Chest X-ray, PA view. Patient: 7 years old, sex F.
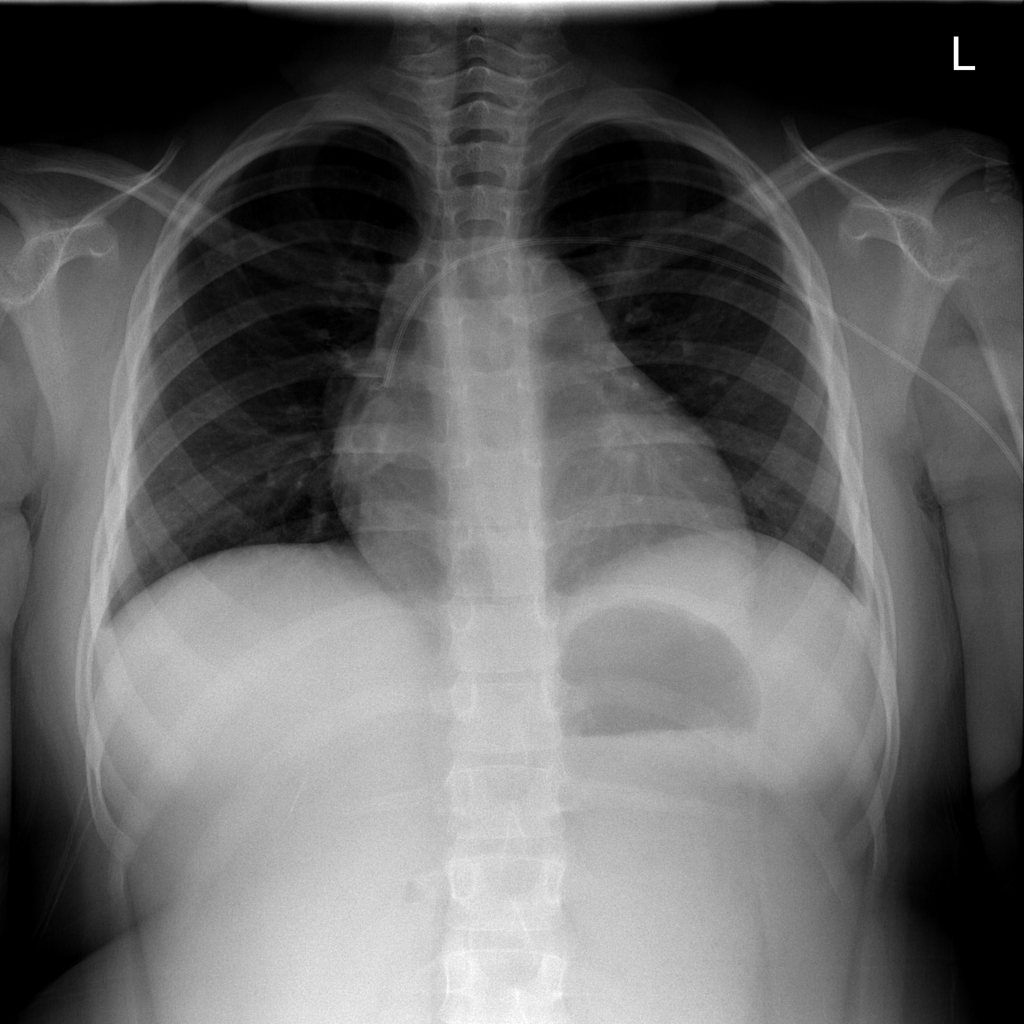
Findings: No Finding